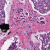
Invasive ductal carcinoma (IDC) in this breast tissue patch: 0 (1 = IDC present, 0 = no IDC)